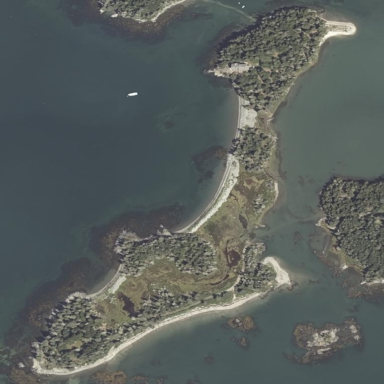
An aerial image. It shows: Island with natural coastline.